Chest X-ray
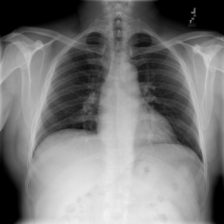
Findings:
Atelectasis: negative
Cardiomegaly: negative
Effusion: negative
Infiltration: negative
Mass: negative
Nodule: negative
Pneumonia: negative
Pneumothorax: negative
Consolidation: negative
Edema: negative
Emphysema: negative
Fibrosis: negative
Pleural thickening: negative
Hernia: negative